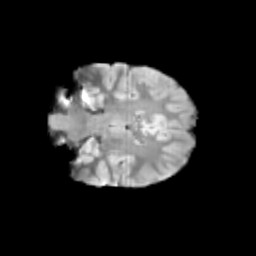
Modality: T2w
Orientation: coronal
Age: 10
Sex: male
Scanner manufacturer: siemens
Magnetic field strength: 3 T
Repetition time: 3.8 s
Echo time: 0.07 s